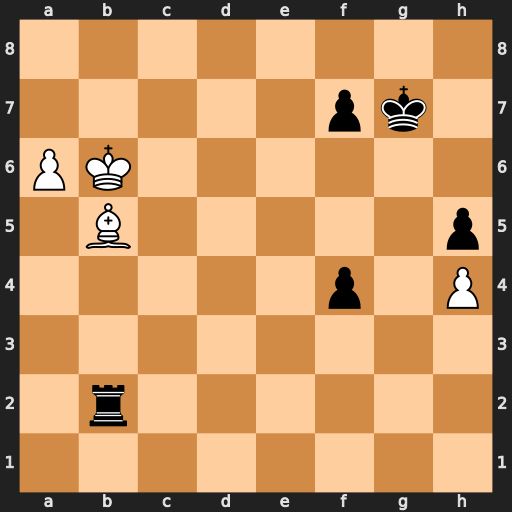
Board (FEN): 8/5pk1/PK6/1B5p/5p1P/8/1r6/8
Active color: w
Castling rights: -
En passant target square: -
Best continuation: a7 Ra2 Ba6